Question: Does anyone has an idea on how to split the yearly financial revenue from a single row into 4 rows representing the four quarters? (assuming every quarter generates the same amount of revenues)? Here below an example: on the upper side what I currently have and on the lower side the splitting I want to achieve.

I did some research over the internet and found 'CROSS JOIN' could definitely help but don't know how.
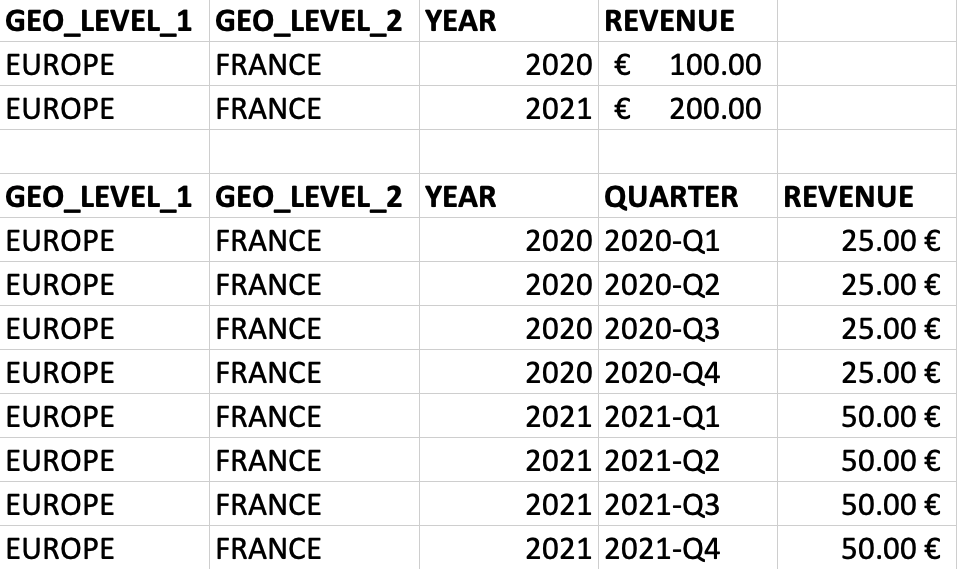
Answer: HANA comes with specific disaggregation functions that work on tables/data and that can handle similar to the described requirement. (see docu <URL>
However, requires some pre-thought and familiarity with the concepts, so the following is a "series light" version of a statement that solves the problem:
'''
DROP TABLE geo_years;
CREATE COLUMN TABLE geo_years(
geo_level_1 nvarchar (20)
, geo_level_2 nvarchar (20)
, YEAR integer
, revenue decimal (10, 2)
);
INSERT INTO geo_years VALUES ('EUROPE', 'FRANCE', 2020, 100.00);
INSERT INTO geo_years VALUES ('EUROPE', 'FRANCE', 2021, 200.00);
SELECT
gy.geo_level_1
, gy.geo_level_2
, gy."YEAR"
, st.GENERATED_PERIOD_START pstart
, quarter(add_months(to_date(gy."YEAR"), 3 * (st.GENERATED_period_start-1))) AS QUATER_DATE
, to_decimal (revenue / 4, 10, 2) AS revenue_disagg
FROM
geo_years gy
cross JOIN series_generate_integer (1, 1, 5) st
ORDER BY
geo_level_1, geo_level_2, "YEAR", pstart;
GEO_LEVEL_1|GEO_LEVEL_2|YEAR|PSTART|QUATER_DATE|REVENUE_DISAGG|
-----------+-----------+----+------+-----------+--------------+
EUROPE |FRANCE |2020| 1|2020-Q1 | 25.00|
EUROPE |FRANCE |2020| 2|2020-Q2 | 25.00|
EUROPE |FRANCE |2020| 3|2020-Q3 | 25.00|
EUROPE |FRANCE |2020| 4|2020-Q4 | 25.00|
EUROPE |FRANCE |2021| 1|2021-Q1 | 50.00|
EUROPE |FRANCE |2021| 2|2021-Q2 | 50.00|
EUROPE |FRANCE |2021| 3|2021-Q3 | 50.00|
EUROPE |FRANCE |2021| 4|2021-Q4 | 50.00|
'''
The key elements here are:
- 'geo_year''CROSS JOIN series_generate_integer (1, 1, 5) st'<URL> AS revenue_disagg'
And that is really all there is to it.